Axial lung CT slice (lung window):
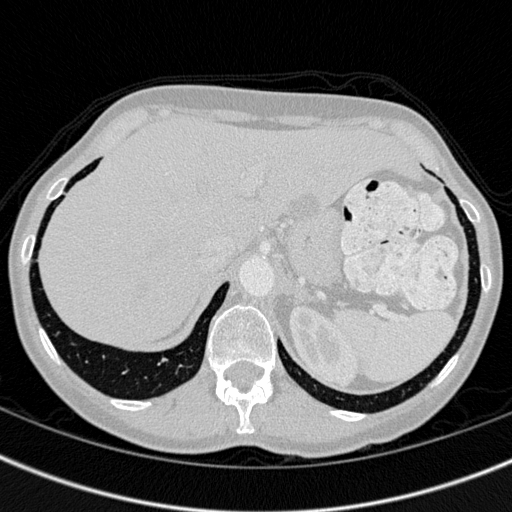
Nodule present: no